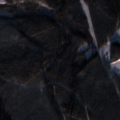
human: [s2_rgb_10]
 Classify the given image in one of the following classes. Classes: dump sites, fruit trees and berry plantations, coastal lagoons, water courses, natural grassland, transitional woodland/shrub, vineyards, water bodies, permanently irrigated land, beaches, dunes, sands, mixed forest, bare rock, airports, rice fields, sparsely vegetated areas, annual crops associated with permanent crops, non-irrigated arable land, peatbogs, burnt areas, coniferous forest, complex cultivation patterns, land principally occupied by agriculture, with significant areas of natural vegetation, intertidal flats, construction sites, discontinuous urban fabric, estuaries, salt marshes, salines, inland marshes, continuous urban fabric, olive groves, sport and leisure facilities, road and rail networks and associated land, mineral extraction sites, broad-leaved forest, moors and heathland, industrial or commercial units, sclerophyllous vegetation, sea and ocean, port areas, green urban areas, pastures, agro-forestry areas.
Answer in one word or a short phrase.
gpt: coniferous forest